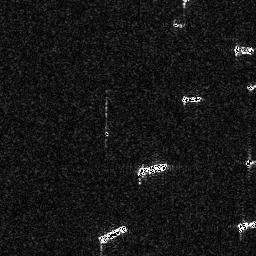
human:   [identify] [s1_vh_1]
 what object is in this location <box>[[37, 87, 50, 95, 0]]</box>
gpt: <ref>1 medium ship at the bottom</ref>

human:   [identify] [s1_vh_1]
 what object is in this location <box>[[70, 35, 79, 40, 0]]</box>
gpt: <ref>1 small ship at the right</ref>